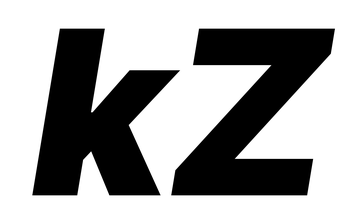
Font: Inter-Italic_Black_Italic